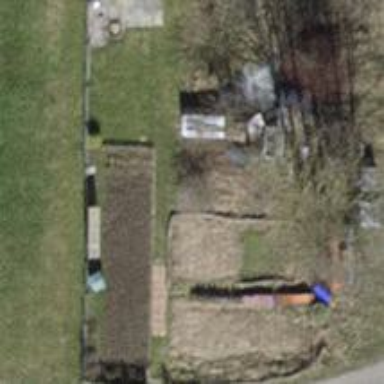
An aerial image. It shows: Area designated for allotments.